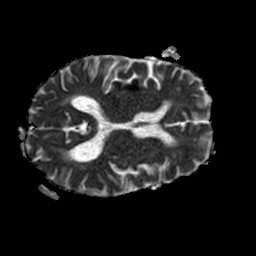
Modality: ADC
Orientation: axial
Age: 78
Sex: female
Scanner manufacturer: philips
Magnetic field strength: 1.5 T
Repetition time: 3.275 s
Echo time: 0.06922 s